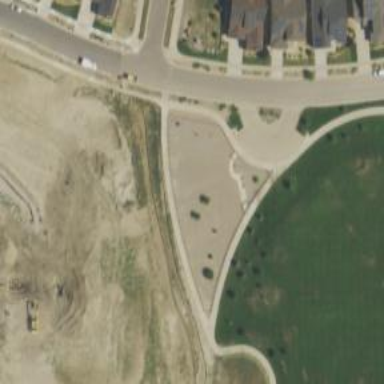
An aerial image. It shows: Dog park for leisure land.